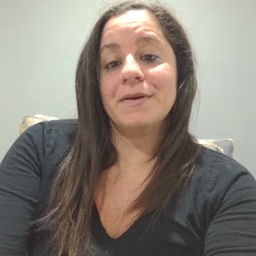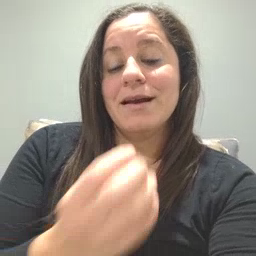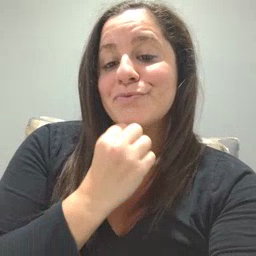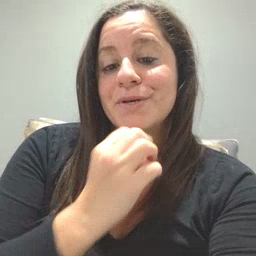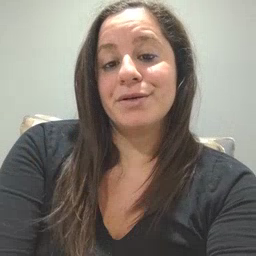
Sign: underwear